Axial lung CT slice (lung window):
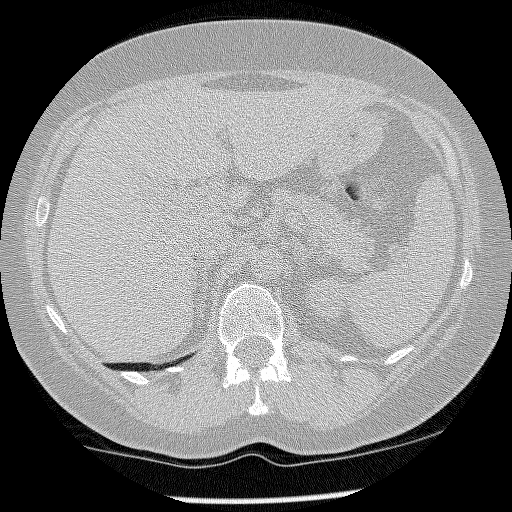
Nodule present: no